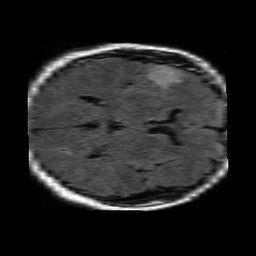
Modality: FLAIR
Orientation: axial
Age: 54
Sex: male
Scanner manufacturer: philips
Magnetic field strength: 1.5 T
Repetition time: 6.24 s
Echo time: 0.12 s